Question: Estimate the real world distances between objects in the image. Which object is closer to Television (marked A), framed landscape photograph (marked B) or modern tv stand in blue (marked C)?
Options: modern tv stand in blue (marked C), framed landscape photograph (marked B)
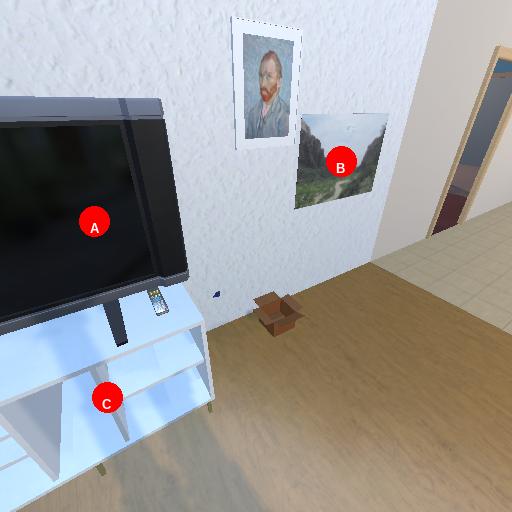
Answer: modern tv stand in blue (marked C)